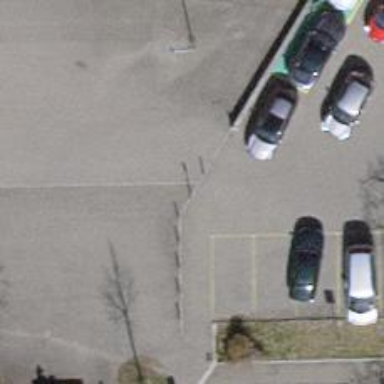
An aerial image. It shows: Bollard.